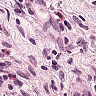
Metastatic tissue present: no